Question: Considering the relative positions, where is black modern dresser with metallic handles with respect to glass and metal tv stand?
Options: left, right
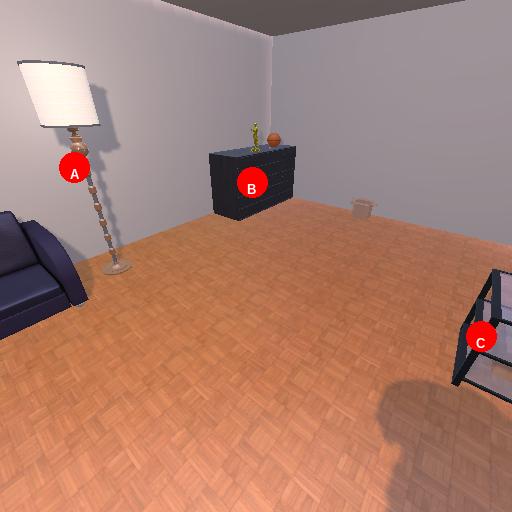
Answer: left